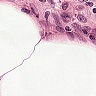
Metastatic tissue present: no